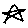
Label: star